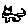
Label: cat